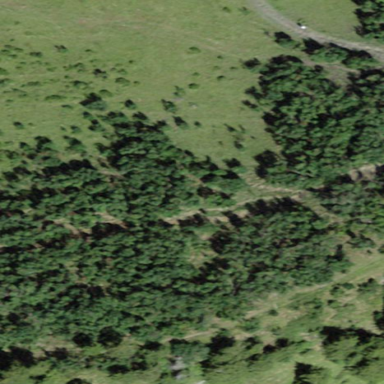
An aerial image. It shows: Forest area.